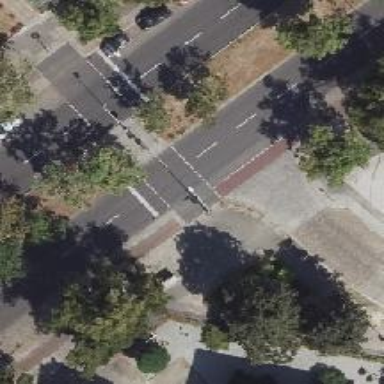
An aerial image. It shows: Secondary road with asphalt surface and cycle track on the right.